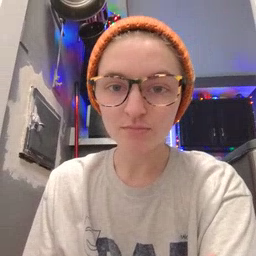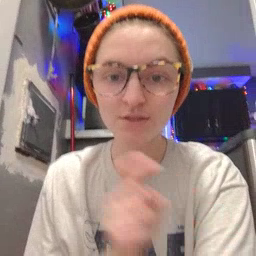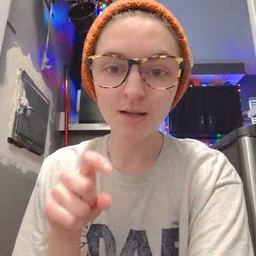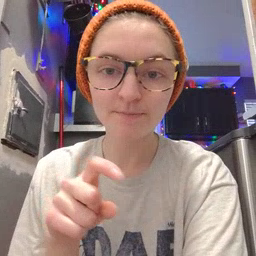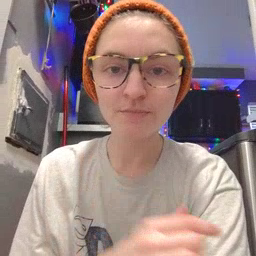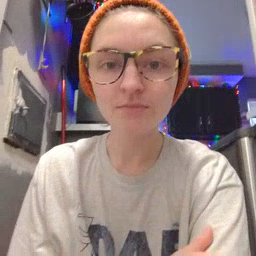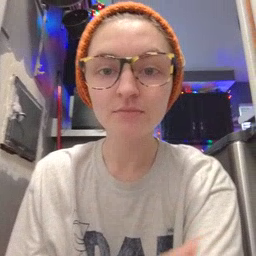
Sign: time